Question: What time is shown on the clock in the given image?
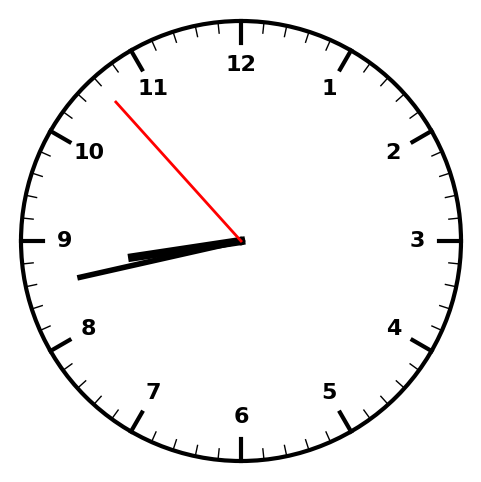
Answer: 08:42:53